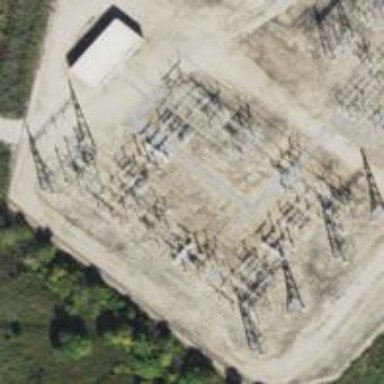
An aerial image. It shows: Switch used for power control.